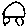
Label: car